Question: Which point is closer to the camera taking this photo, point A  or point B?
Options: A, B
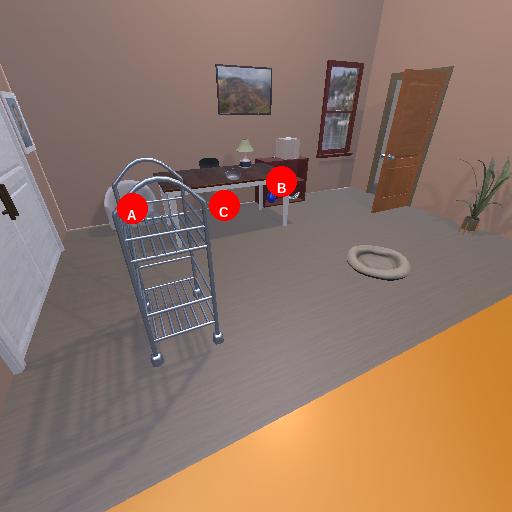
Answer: A